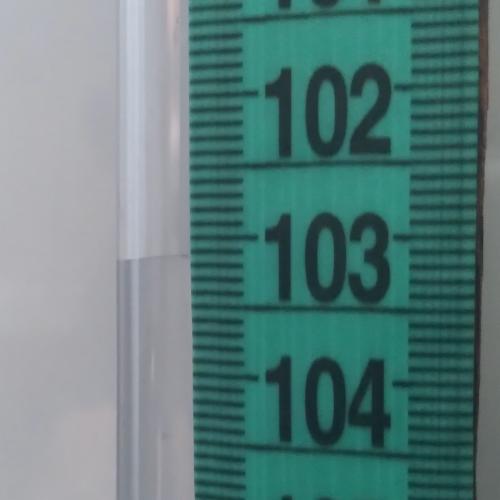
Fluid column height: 103.1 cm